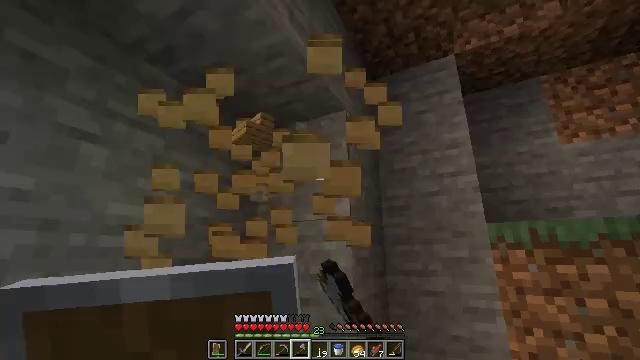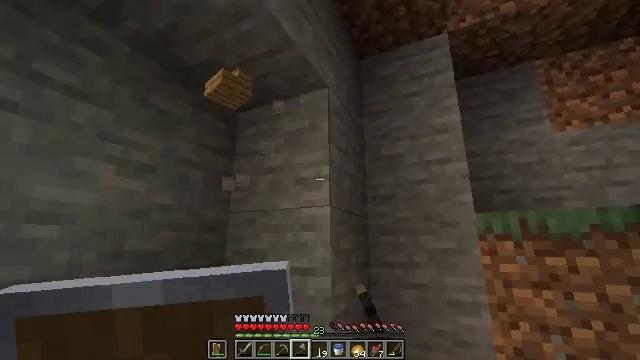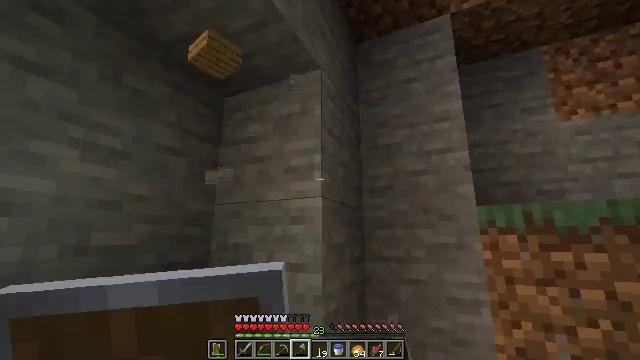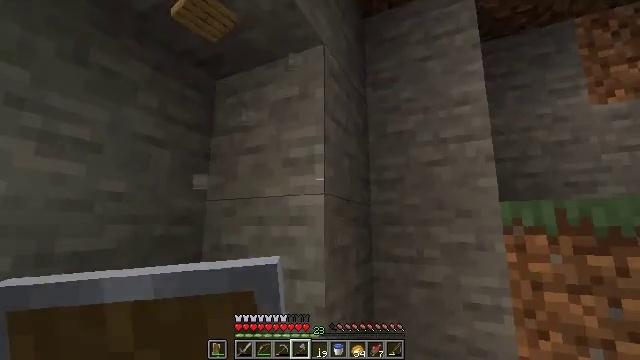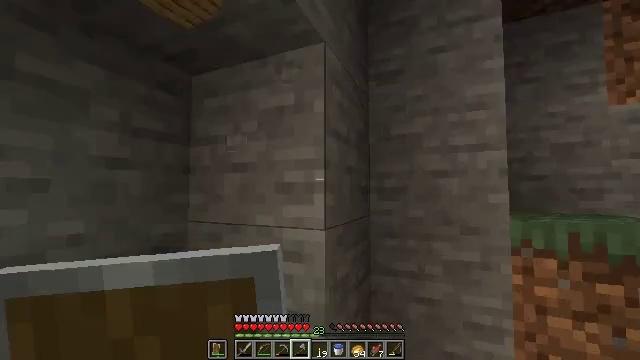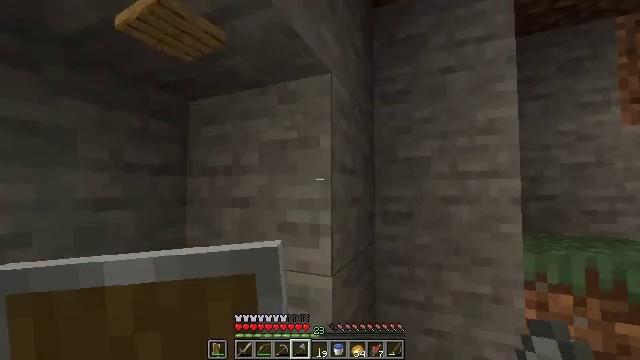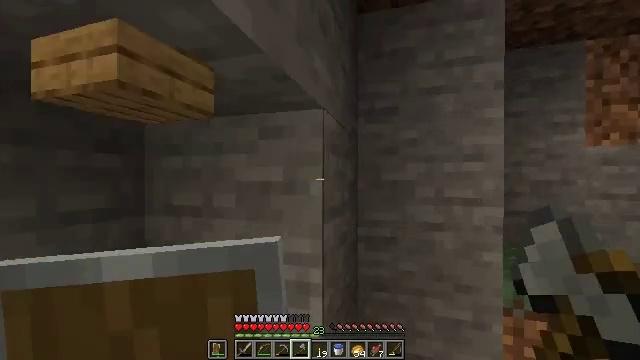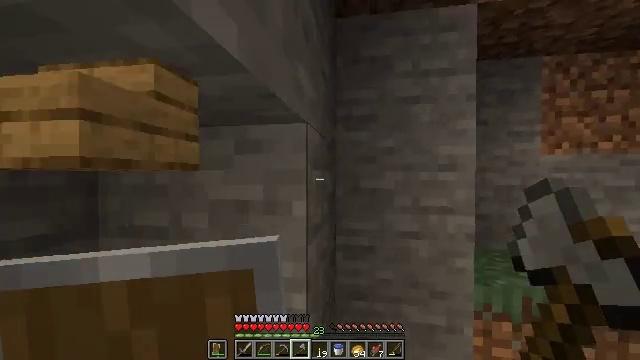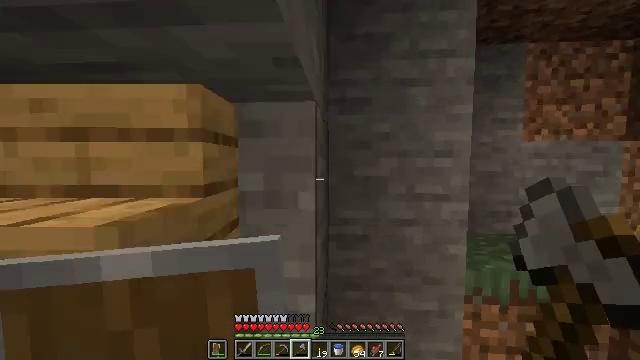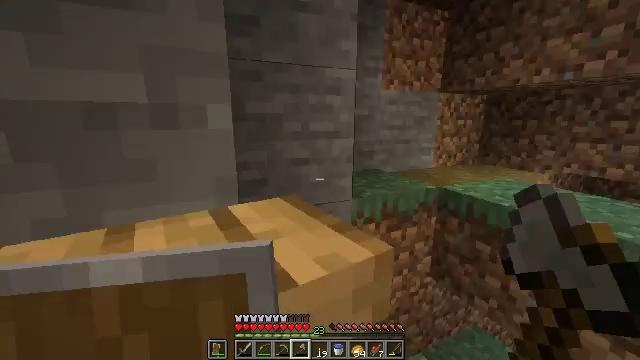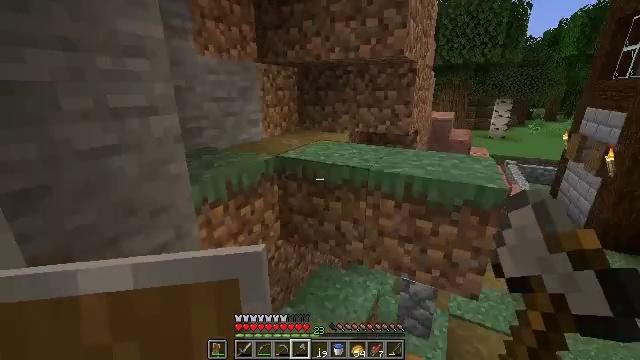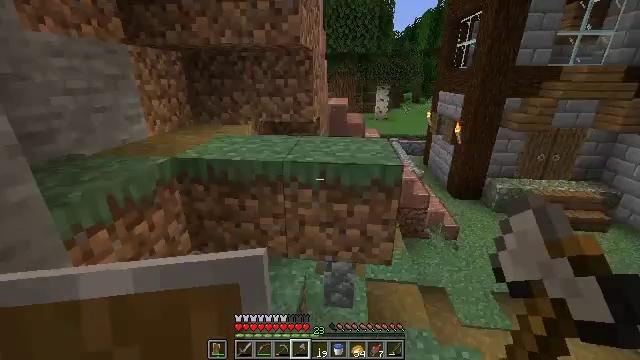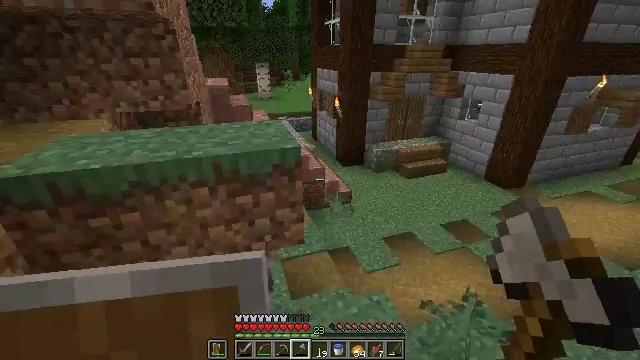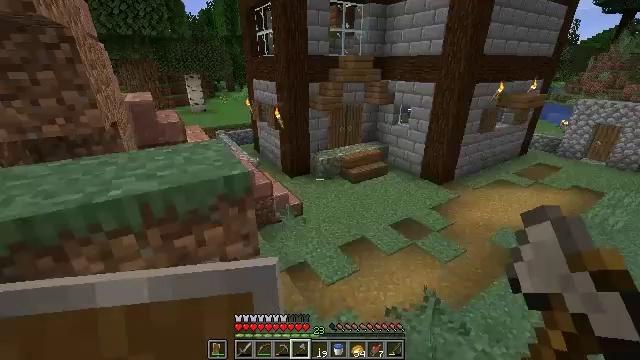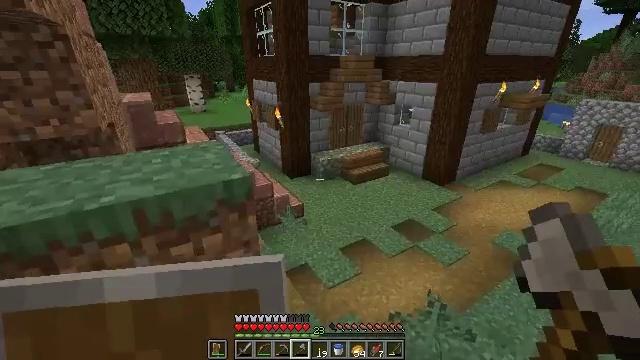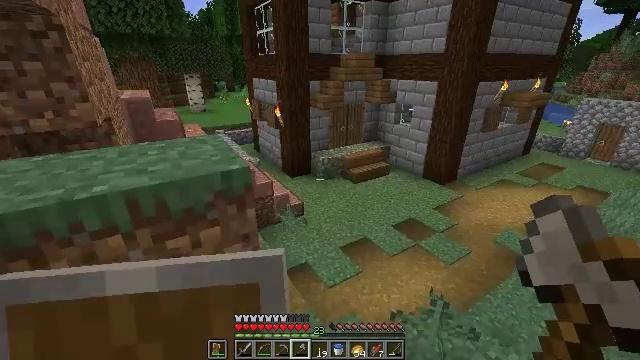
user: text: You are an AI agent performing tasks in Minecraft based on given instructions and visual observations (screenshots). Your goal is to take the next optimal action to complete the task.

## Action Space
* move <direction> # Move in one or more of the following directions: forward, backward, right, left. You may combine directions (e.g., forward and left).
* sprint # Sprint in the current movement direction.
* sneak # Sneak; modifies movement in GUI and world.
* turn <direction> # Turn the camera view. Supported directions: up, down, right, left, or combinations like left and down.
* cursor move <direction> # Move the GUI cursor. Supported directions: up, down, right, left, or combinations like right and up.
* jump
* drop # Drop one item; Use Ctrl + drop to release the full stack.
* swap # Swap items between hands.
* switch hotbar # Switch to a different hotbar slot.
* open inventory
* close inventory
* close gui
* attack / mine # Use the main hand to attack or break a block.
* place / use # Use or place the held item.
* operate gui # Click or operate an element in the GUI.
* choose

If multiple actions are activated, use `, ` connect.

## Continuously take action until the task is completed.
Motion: motion action
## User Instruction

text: Take a gold ingot and turn it into gold nugget.
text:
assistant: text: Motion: move forward, turn right and down
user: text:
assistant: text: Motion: move forward, turn down
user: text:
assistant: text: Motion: move forward and move left, turn left and down, jump
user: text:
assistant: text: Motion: move forward and move left, turn right and down, jump
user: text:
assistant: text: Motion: move forward and move left, jump
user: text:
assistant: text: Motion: move forward and move left, turn right and down
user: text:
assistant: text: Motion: move forward and move left, turn right
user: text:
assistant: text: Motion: move forward and move left, turn right and down
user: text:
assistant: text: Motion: move forward, turn right and down
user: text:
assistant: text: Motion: move forward, turn right and down
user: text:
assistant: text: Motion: move forward, turn right and down
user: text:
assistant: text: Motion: move forward, turn right and down
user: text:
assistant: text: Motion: move forward, turn right and up
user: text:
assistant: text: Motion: no_op
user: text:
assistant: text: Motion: no_op
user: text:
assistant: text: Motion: no_op
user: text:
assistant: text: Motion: turn left and down
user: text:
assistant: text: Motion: move right, turn left and down
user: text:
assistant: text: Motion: move right, turn left
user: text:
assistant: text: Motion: move back and move right, turn left and up
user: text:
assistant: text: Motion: move back and move right, turn left and up
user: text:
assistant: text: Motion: move back and move right, turn left and up
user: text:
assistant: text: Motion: move back and move right, turn left and up
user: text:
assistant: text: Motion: move right, turn left and up
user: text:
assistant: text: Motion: move right, turn left and up
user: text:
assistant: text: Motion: move right, turn left and up
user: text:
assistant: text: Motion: move right, turn left and up
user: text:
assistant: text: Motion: turn left and up
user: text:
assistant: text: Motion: no_op
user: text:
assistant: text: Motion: no_op